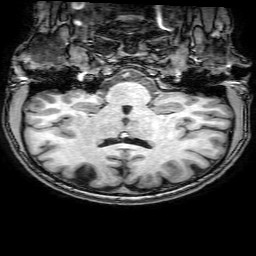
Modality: T1w
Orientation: sagittal
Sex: male
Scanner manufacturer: philips
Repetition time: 0.008101 s
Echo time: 0.00372 s